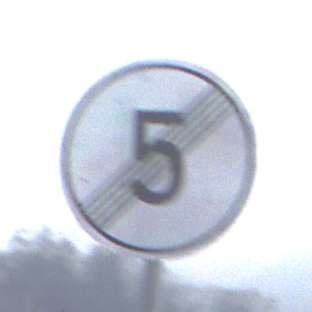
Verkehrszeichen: EndeGeschwindigkeit5
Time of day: MorningAfternoon
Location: Outdoor (Suburban)
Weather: Overcast
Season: NotSpecified
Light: Natural